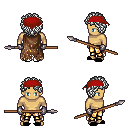
a pixel art fantasy rpg character, male body template, human, tanned skin, brown tattered cape, gold greaves, white curly afro hairstyle, red bandana, metal gloves, black slippers, spear, four views (front, back, left, right), 2x2 character sprite sheet, small pixel art, hard edges, no anti-aliasing